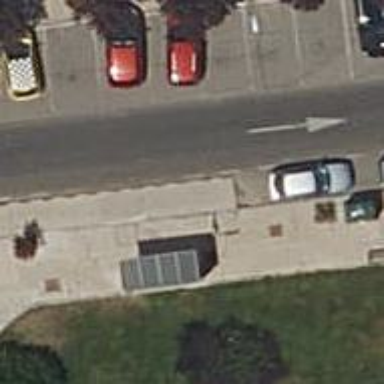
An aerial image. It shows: Bus stop with shelter. It is platform for public transport.